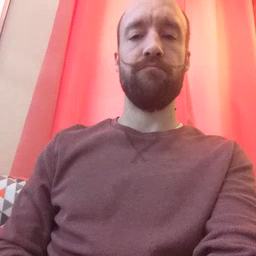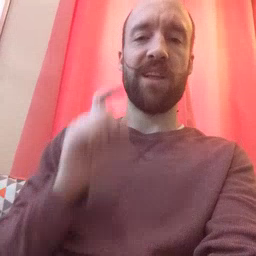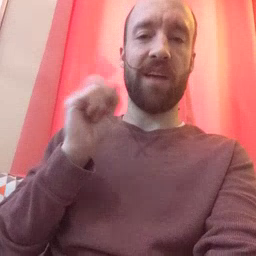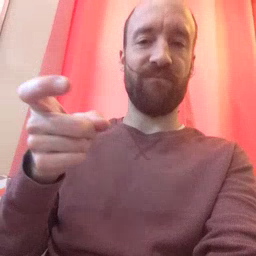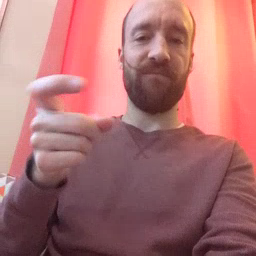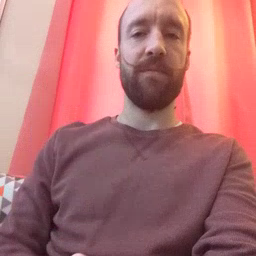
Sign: gift